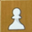
Piece: wP